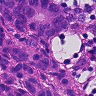
Metastatic tissue present: yes